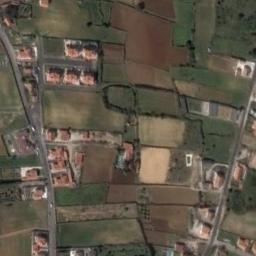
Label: terrace